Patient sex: F
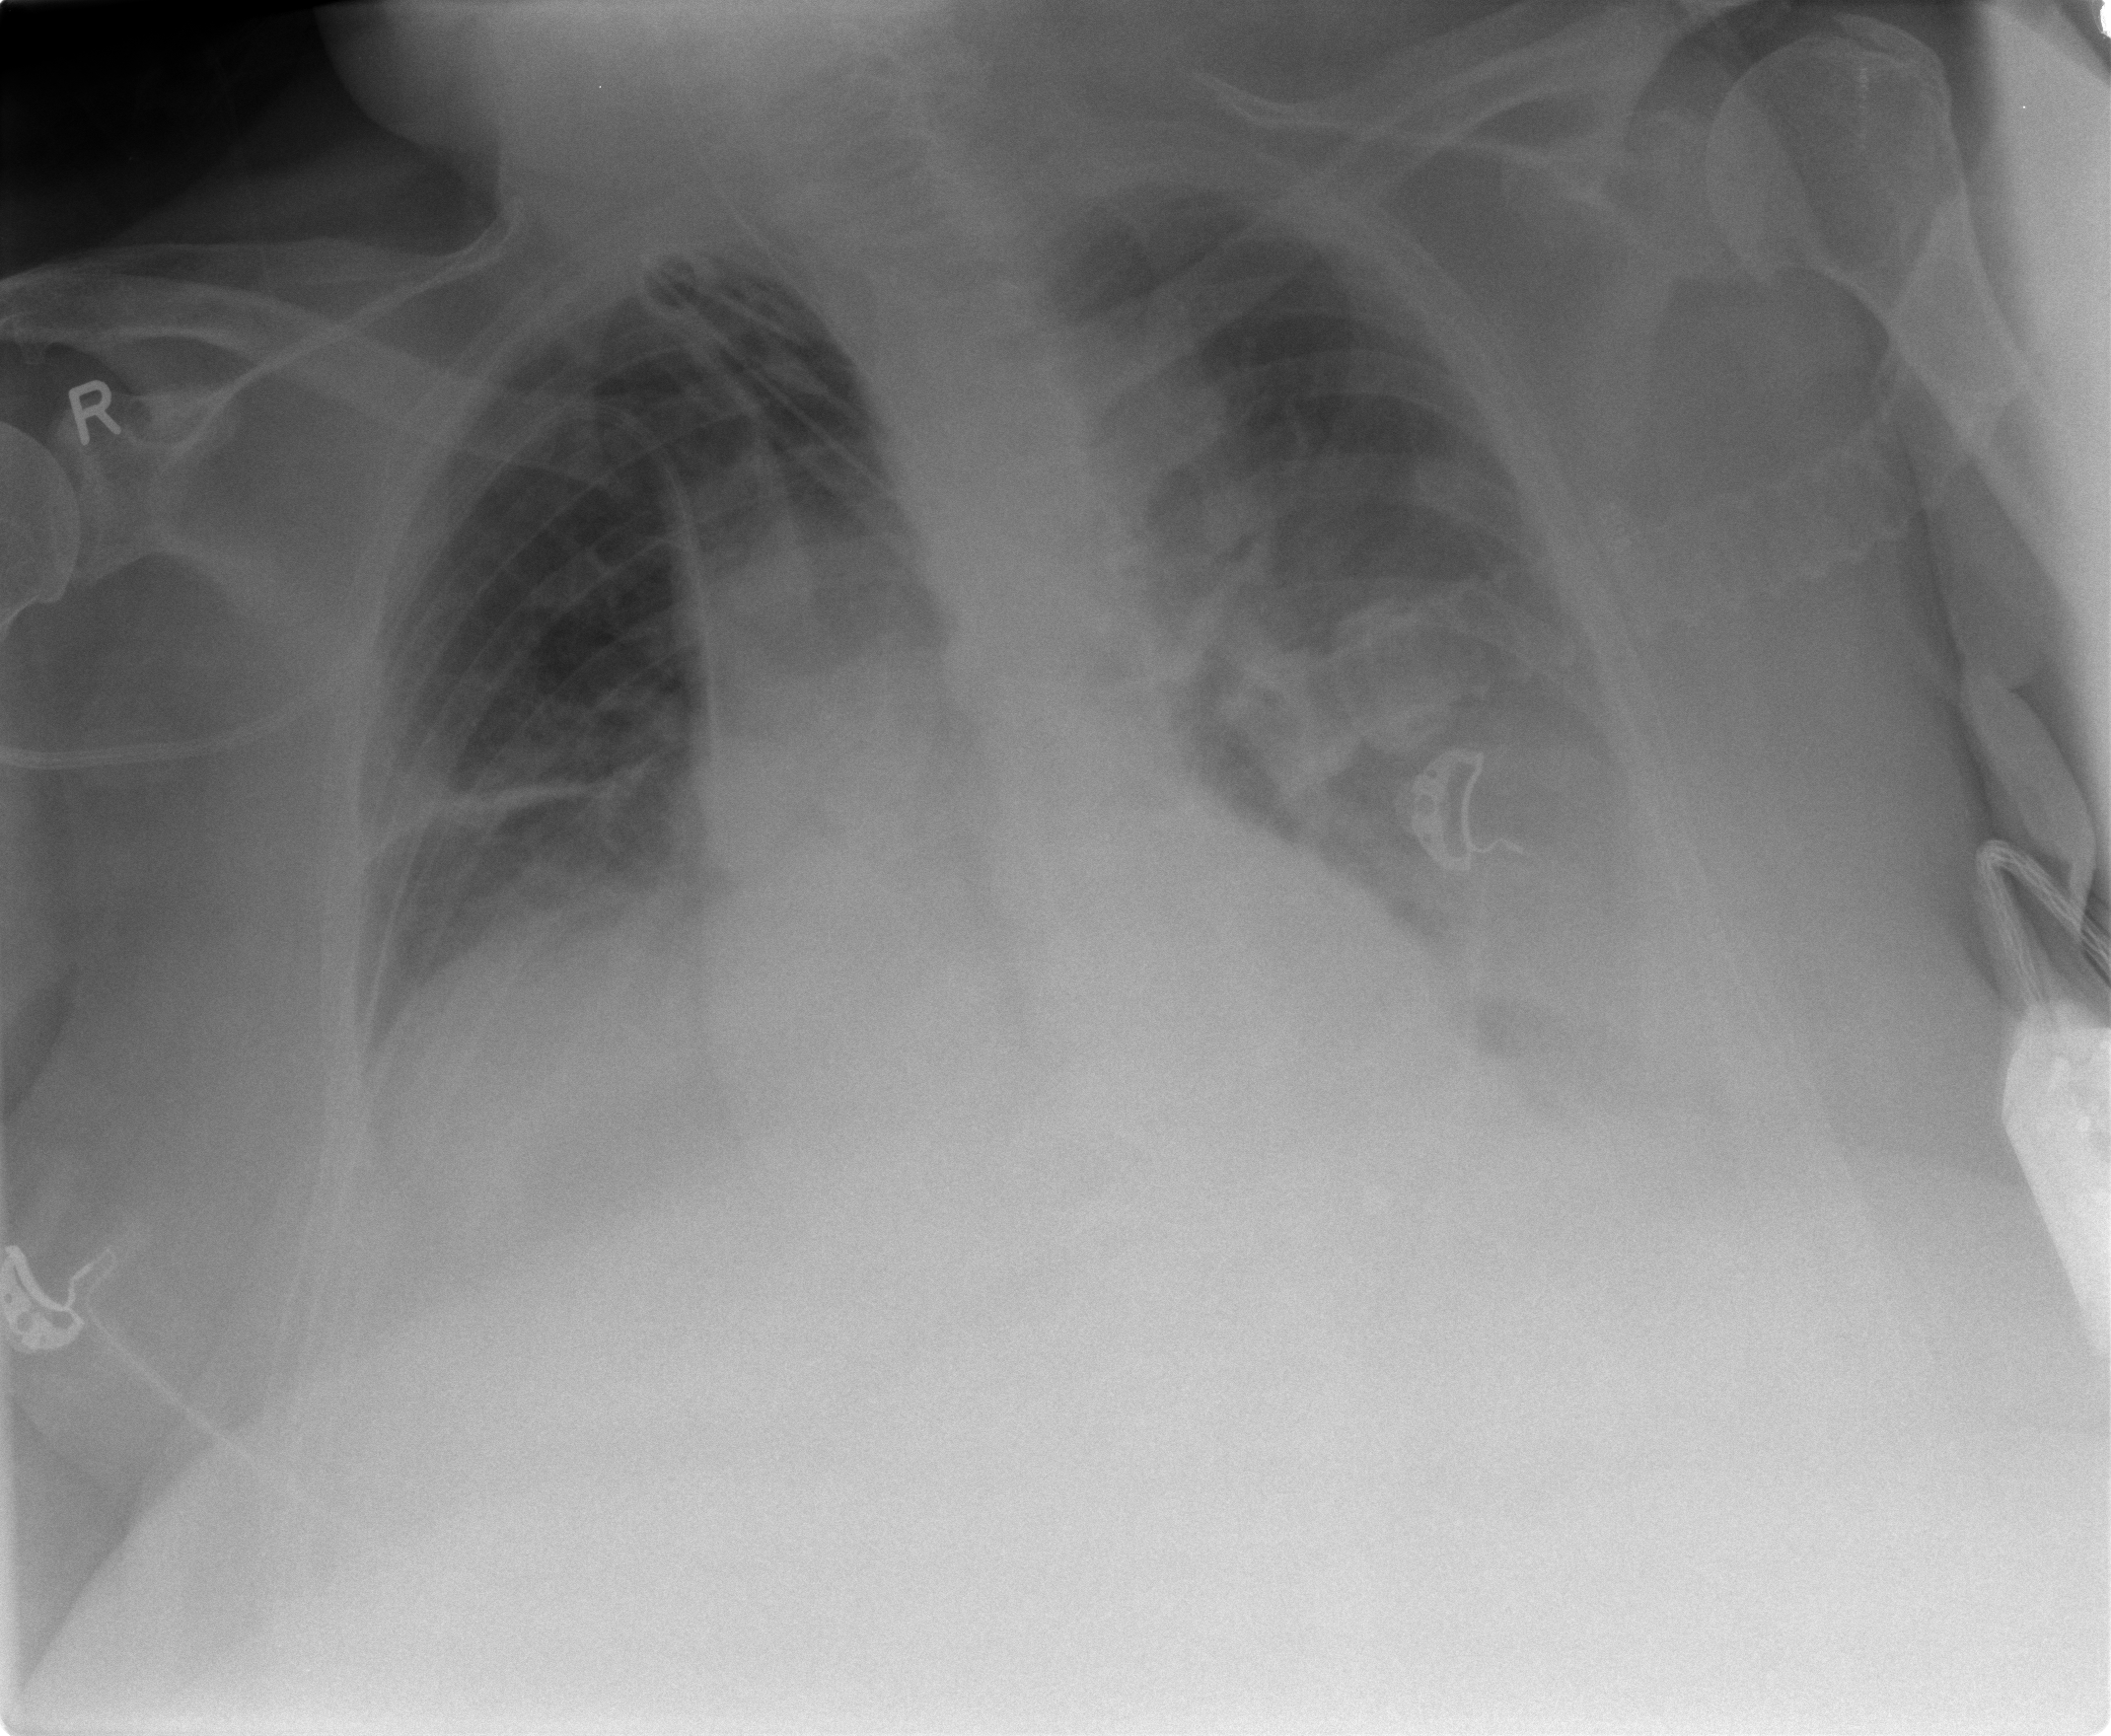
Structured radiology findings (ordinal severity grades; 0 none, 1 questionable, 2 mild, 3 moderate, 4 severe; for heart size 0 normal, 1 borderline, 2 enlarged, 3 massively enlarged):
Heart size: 1
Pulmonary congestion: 1
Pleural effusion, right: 2
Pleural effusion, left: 2
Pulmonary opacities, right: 2
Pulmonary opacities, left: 2
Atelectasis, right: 0
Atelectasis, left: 0